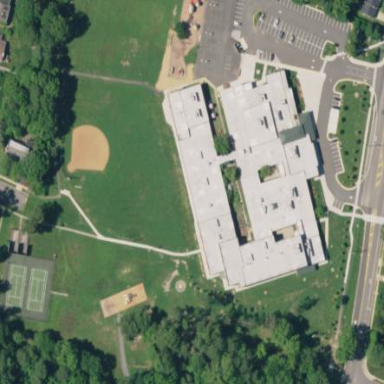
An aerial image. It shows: School.